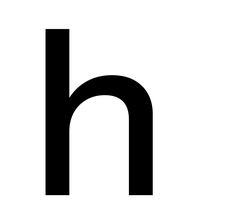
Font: InstrumentSans_Medium